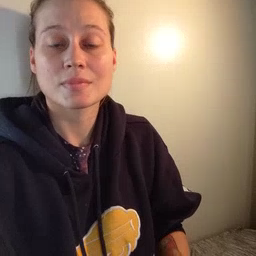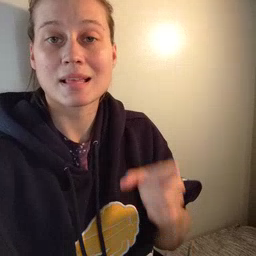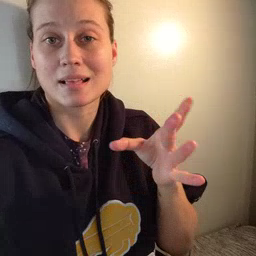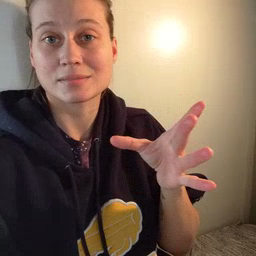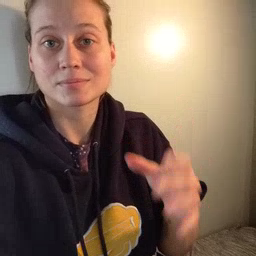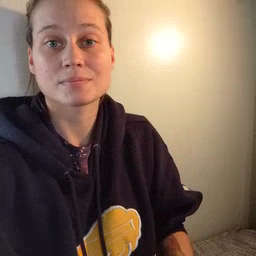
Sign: hate